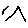
Label: triangle